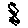
Label: zigzag